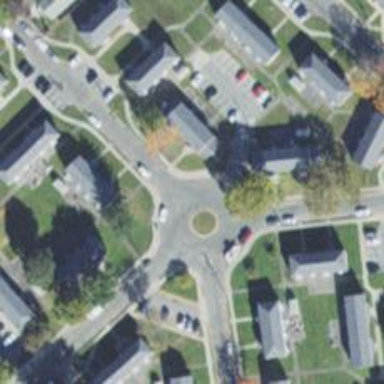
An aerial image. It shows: Residential road with asphalt surface leading up to roundabout.